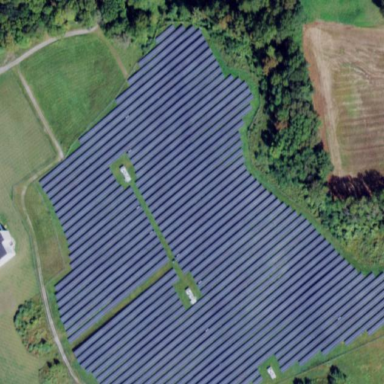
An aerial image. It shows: Solar power plant using photovoltaic technology.